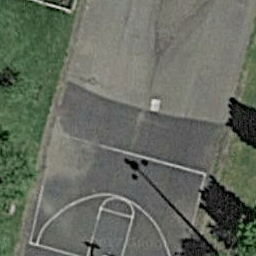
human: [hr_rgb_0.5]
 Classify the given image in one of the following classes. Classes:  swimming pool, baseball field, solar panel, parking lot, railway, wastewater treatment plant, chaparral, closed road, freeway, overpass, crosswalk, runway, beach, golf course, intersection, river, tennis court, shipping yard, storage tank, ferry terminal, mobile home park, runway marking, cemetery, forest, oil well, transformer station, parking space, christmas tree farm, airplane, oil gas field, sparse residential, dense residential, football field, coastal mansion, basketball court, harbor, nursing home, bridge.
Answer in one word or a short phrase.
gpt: basketball court